Question: The scenario is like this:
I have android source code (aosp) synced up. I want to make a "fork" of it in my repository. But since I was unable to find a way to fork just a specific branch and not the whole repo, I decided to manually push it. For this, I created a new bare repository on github.
My project has two remotes:
'''
* aosp = https://android.googlesource.com/path_to_project.git
#The default remote using which I synced repo
* upstream = https://github.com/<my github user-name>/<newly created repo name>.git
#The remote I added manually
'''
I tried to push it by following method:
'''
#First added remote to that bare repository
git remote add upstream https://github.com/<my github user-name>/<newly created repo name>.git
#This is the branch for which I want to fork that project
git checkout -b kitkat-mr2.2-release
#I want the branch to be named kitkat in my own repo
git push -u upstream kitkat-mr2.2-release:kitkat
'''
The output is as follows:
'''
Counting objects: 869653, done.
Delta compression using up to 8 threads.
Compressing objects: 100% (2<PHONE>), done.
Writing objects: 100% (8<PHONE>), 1.23 GiB | 101.65 MiB/s, done
Total 869653 (delta 582065), reused 867347 (delta 581182)
'''
And then it remains there. A little web-search told me that its supposed to be so, so I consider its normal. But after sometime, my whole internet stops working. System Monitor still shows normal upload speed and such, but I am unable to use internet. It starts giving me this on every/any webpage:

Even any webpage I open on phone using wifi gives same result. And I have to restart my modem to get past this error/bug.
I also tried using 'git config http.postBuffer <PHONE>' (again, a result of web-search) before the 'git push' but it doesn't help either.
Please help me solve this issue. I am fairly new to github, still trying to figure a lot of things out. Thanks.
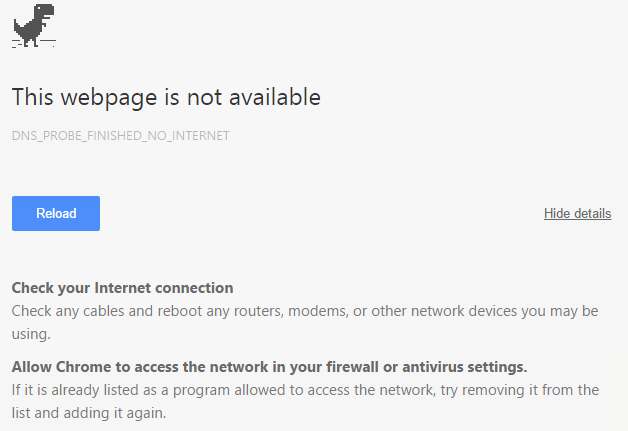
Answer: With further research into problem, I found this solution which seems to work:
'''
git config --global sendpack.sideband false
'''
Now git push works fine.